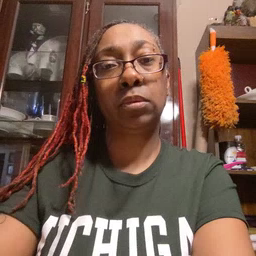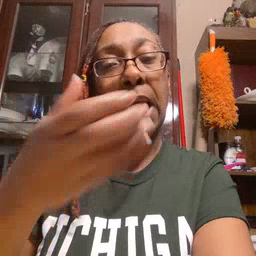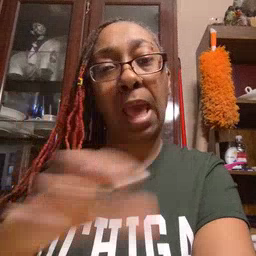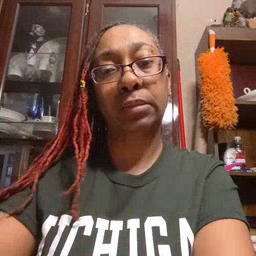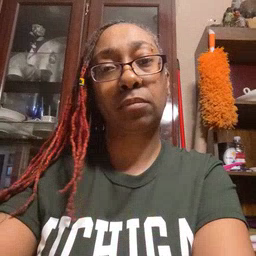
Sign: hot